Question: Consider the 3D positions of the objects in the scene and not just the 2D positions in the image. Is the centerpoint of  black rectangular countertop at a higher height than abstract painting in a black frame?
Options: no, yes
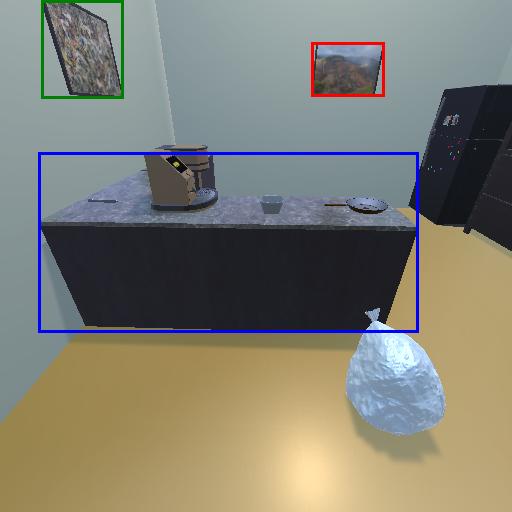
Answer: no